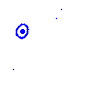
Particle: electron